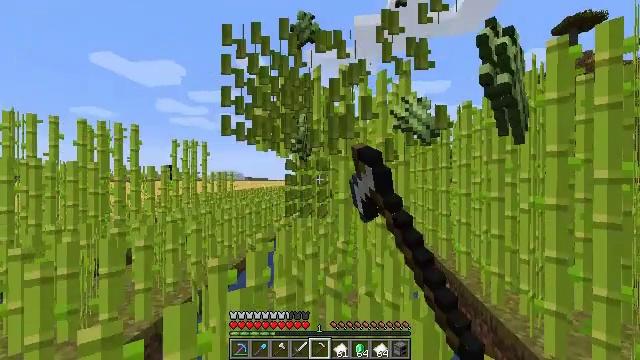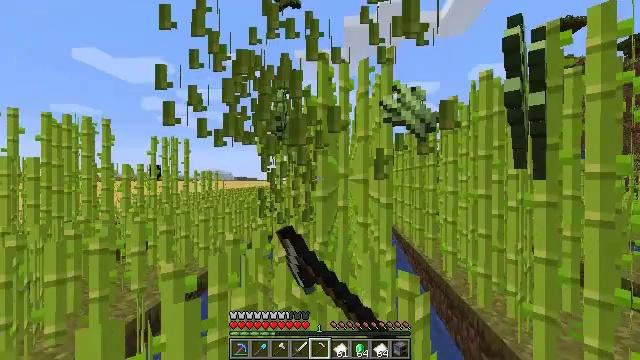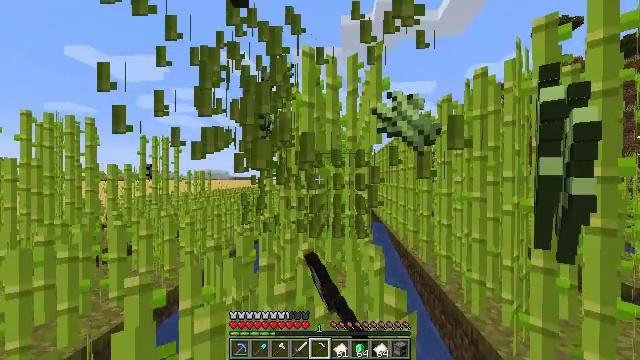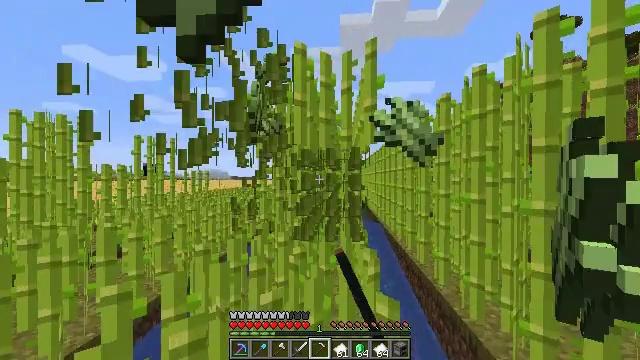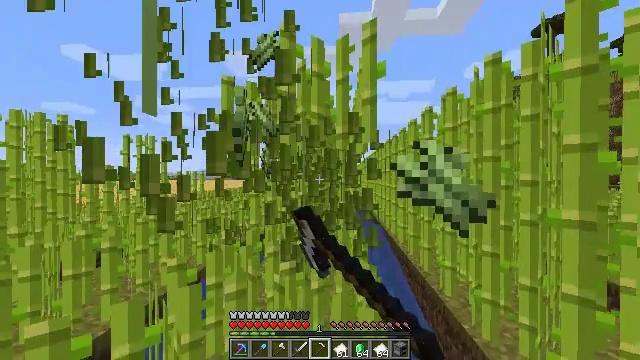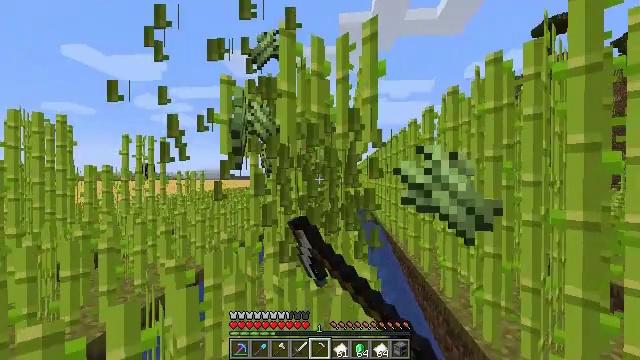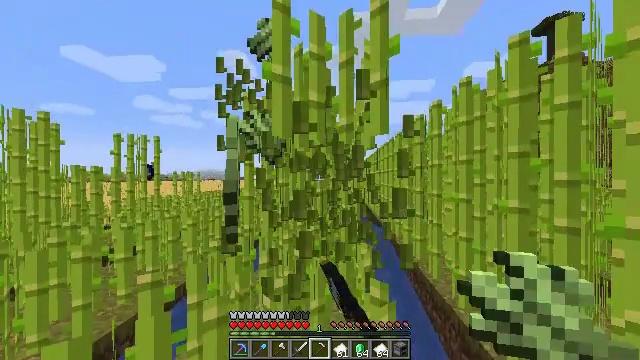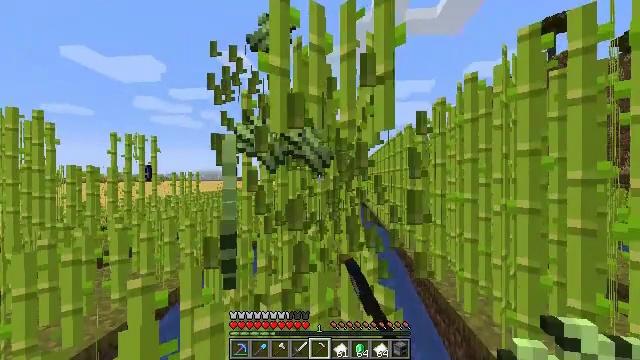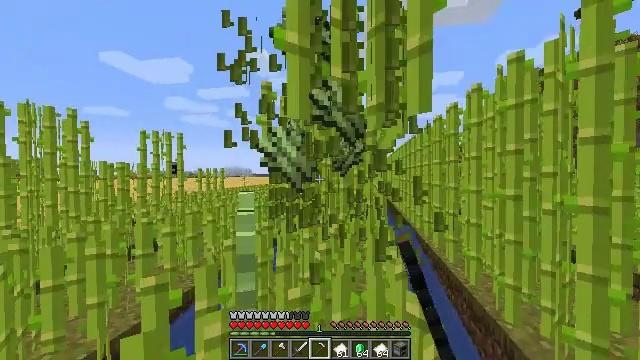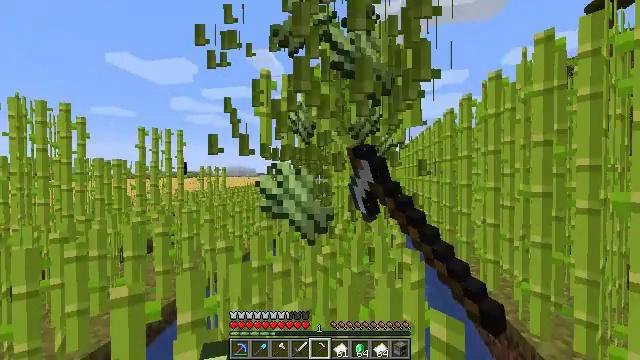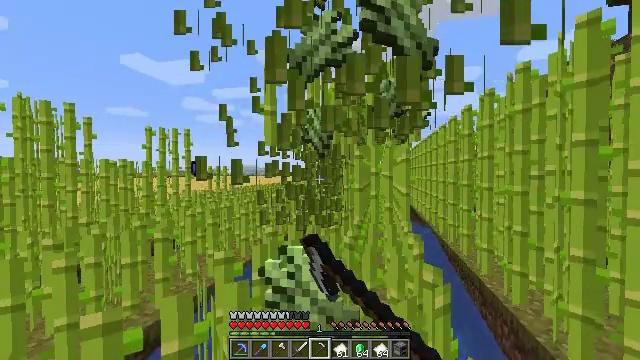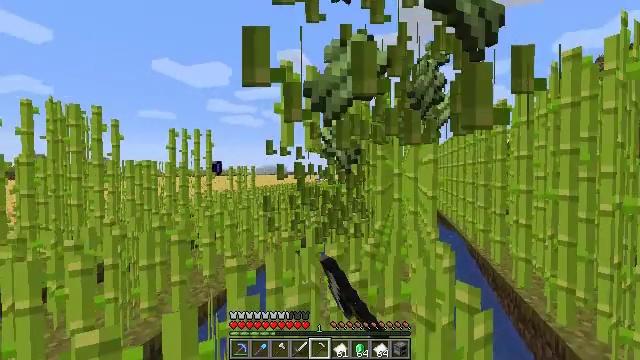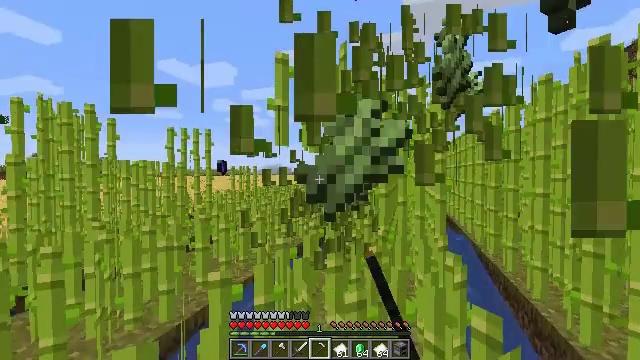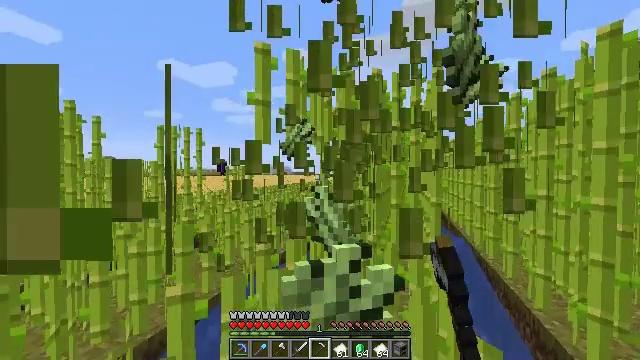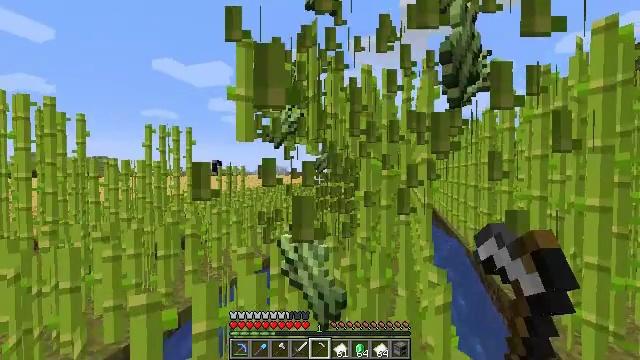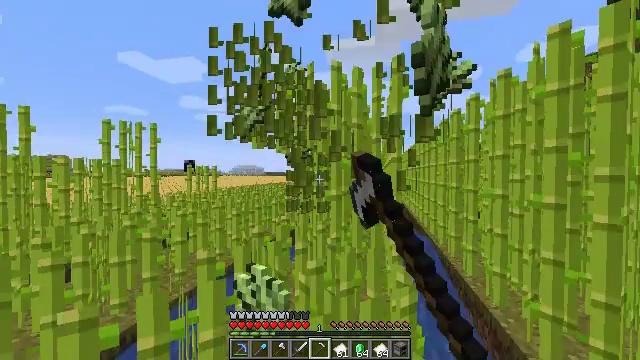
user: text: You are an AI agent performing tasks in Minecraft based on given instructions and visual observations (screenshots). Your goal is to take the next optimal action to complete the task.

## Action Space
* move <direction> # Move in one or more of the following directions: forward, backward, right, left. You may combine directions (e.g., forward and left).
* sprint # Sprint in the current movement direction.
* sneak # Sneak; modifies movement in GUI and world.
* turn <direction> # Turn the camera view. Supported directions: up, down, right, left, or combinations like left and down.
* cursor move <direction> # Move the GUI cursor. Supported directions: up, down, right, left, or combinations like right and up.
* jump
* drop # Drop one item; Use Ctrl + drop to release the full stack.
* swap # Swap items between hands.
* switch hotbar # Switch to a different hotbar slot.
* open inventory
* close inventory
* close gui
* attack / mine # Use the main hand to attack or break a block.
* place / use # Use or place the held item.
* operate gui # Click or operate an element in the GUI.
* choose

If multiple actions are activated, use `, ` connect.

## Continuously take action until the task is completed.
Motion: motion action
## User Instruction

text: Mine the sugar cane near rivers.
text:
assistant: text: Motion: move forward and move right, turn right, attack / mine
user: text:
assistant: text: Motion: move forward and move right, attack / mine
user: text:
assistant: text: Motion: move forward, attack / mine
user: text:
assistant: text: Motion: move forward, attack / mine
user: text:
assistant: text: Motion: move forward, attack / mine
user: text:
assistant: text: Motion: move forward, attack / mine
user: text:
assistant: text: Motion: move forward, attack / mine
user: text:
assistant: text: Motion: move forward, turn left, attack / mine
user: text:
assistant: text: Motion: move forward, attack / mine
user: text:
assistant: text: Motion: move forward, turn left, attack / mine
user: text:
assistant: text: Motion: move forward, turn left, attack / mine
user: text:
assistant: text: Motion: move forward and move right, turn left, attack / mine
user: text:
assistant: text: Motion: move forward and move right, attack / mine
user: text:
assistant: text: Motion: move forward and move right, attack / mine
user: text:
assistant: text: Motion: move forward and move right, turn right, attack / mine
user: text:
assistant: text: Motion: move forward and move right, turn right, attack / mine
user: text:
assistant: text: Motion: move forward, turn right, attack / mine
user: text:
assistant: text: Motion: move forward, attack / mine
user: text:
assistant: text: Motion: move forward, attack / mine
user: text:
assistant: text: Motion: move forward, turn left, attack / mine
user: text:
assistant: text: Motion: move forward, turn left, attack / mine
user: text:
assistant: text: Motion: move forward, turn left, attack / mine
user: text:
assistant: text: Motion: move forward, turn left, attack / mine
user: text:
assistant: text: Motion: move forward, attack / mine
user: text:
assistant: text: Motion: move forward, attack / mine
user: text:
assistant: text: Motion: move forward, attack / mine
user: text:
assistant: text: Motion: move forward, attack / mine
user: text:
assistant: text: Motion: move forward, turn right, attack / mine
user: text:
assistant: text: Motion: move forward, turn right, attack / mine
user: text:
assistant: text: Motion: move forward, turn right, attack / mine